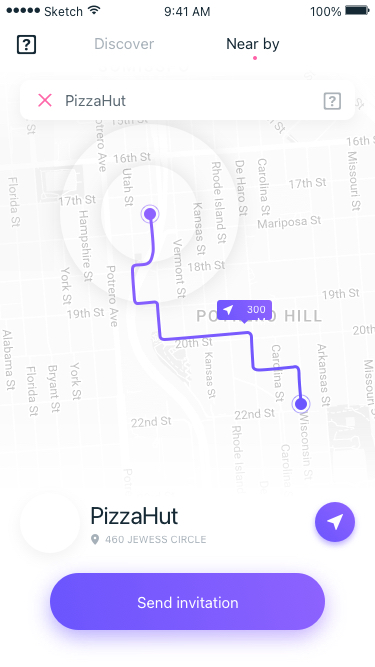
Text in this UI design:
300M
PizzaHut
460 JEWESS CIRCLE
Send invitation
PizzaHut


Discover
Near by